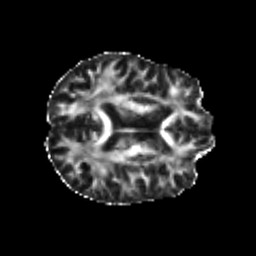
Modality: FA
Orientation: axial
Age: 23
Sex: male
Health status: healthy
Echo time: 0.074 s